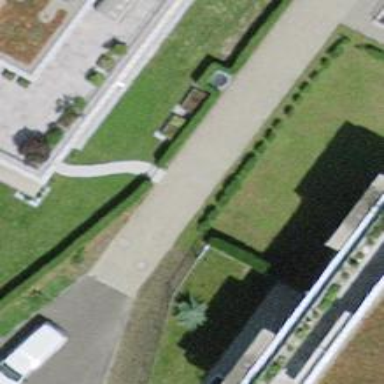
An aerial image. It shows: Hedge acting as barrier.